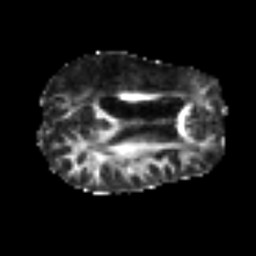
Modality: FA
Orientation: axial
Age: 54
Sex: male
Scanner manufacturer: siemens
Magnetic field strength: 3 T
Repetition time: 6.1 s
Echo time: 0.101 s